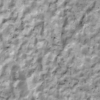
Label: not_dusty